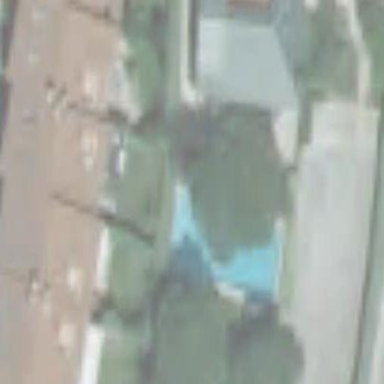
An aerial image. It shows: Swimming pool located in leisure land.